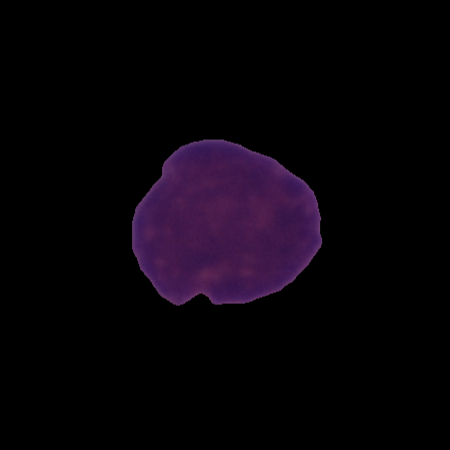
Label: cancer